Brain MRI, t1w sequence, axial 2D slice.
Patient: age 28, sex F, weight 95 kg, height 1.95 m
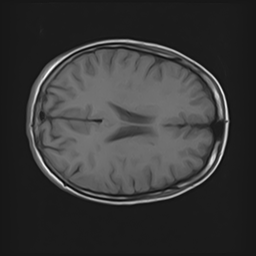